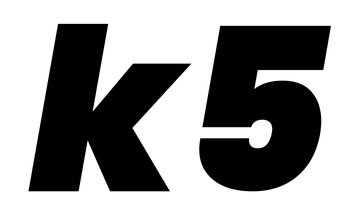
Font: Poppins-BlackItalic